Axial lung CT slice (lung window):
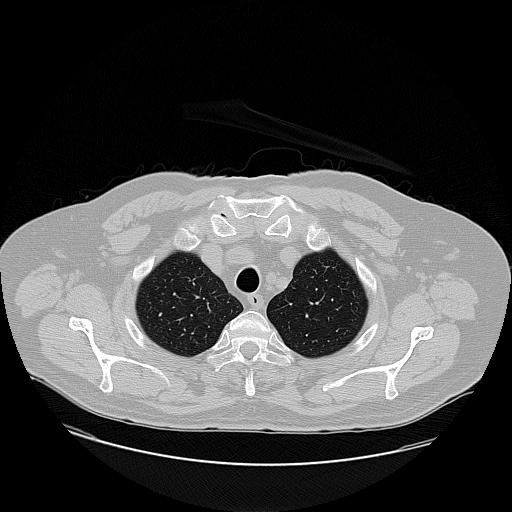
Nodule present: no